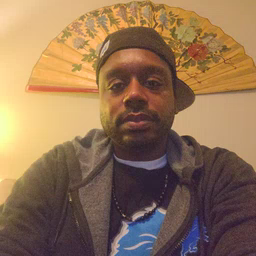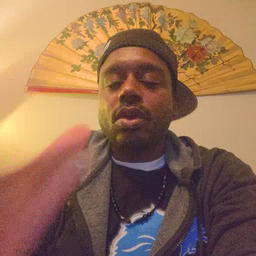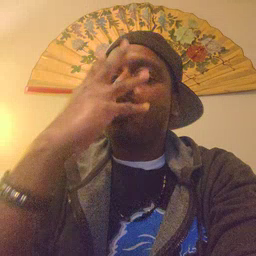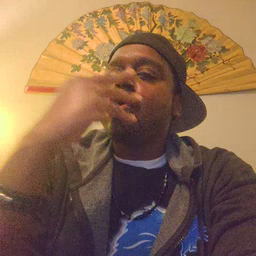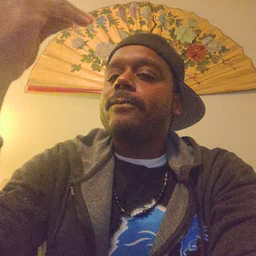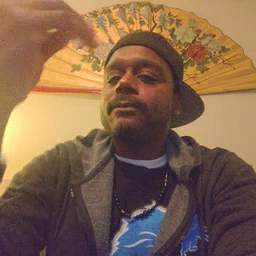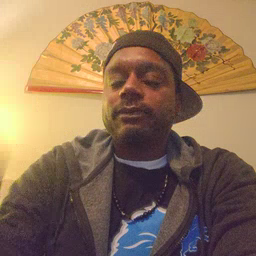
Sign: wolf